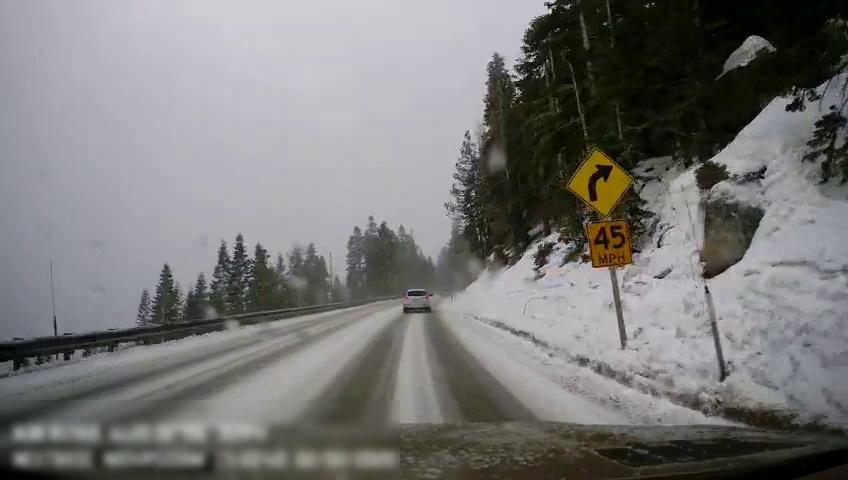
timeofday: Day
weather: Snowy
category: Drivable Space
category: Vehicles | SUV
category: Vehicles | Car
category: Traffic | Signs